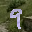
Label: 9